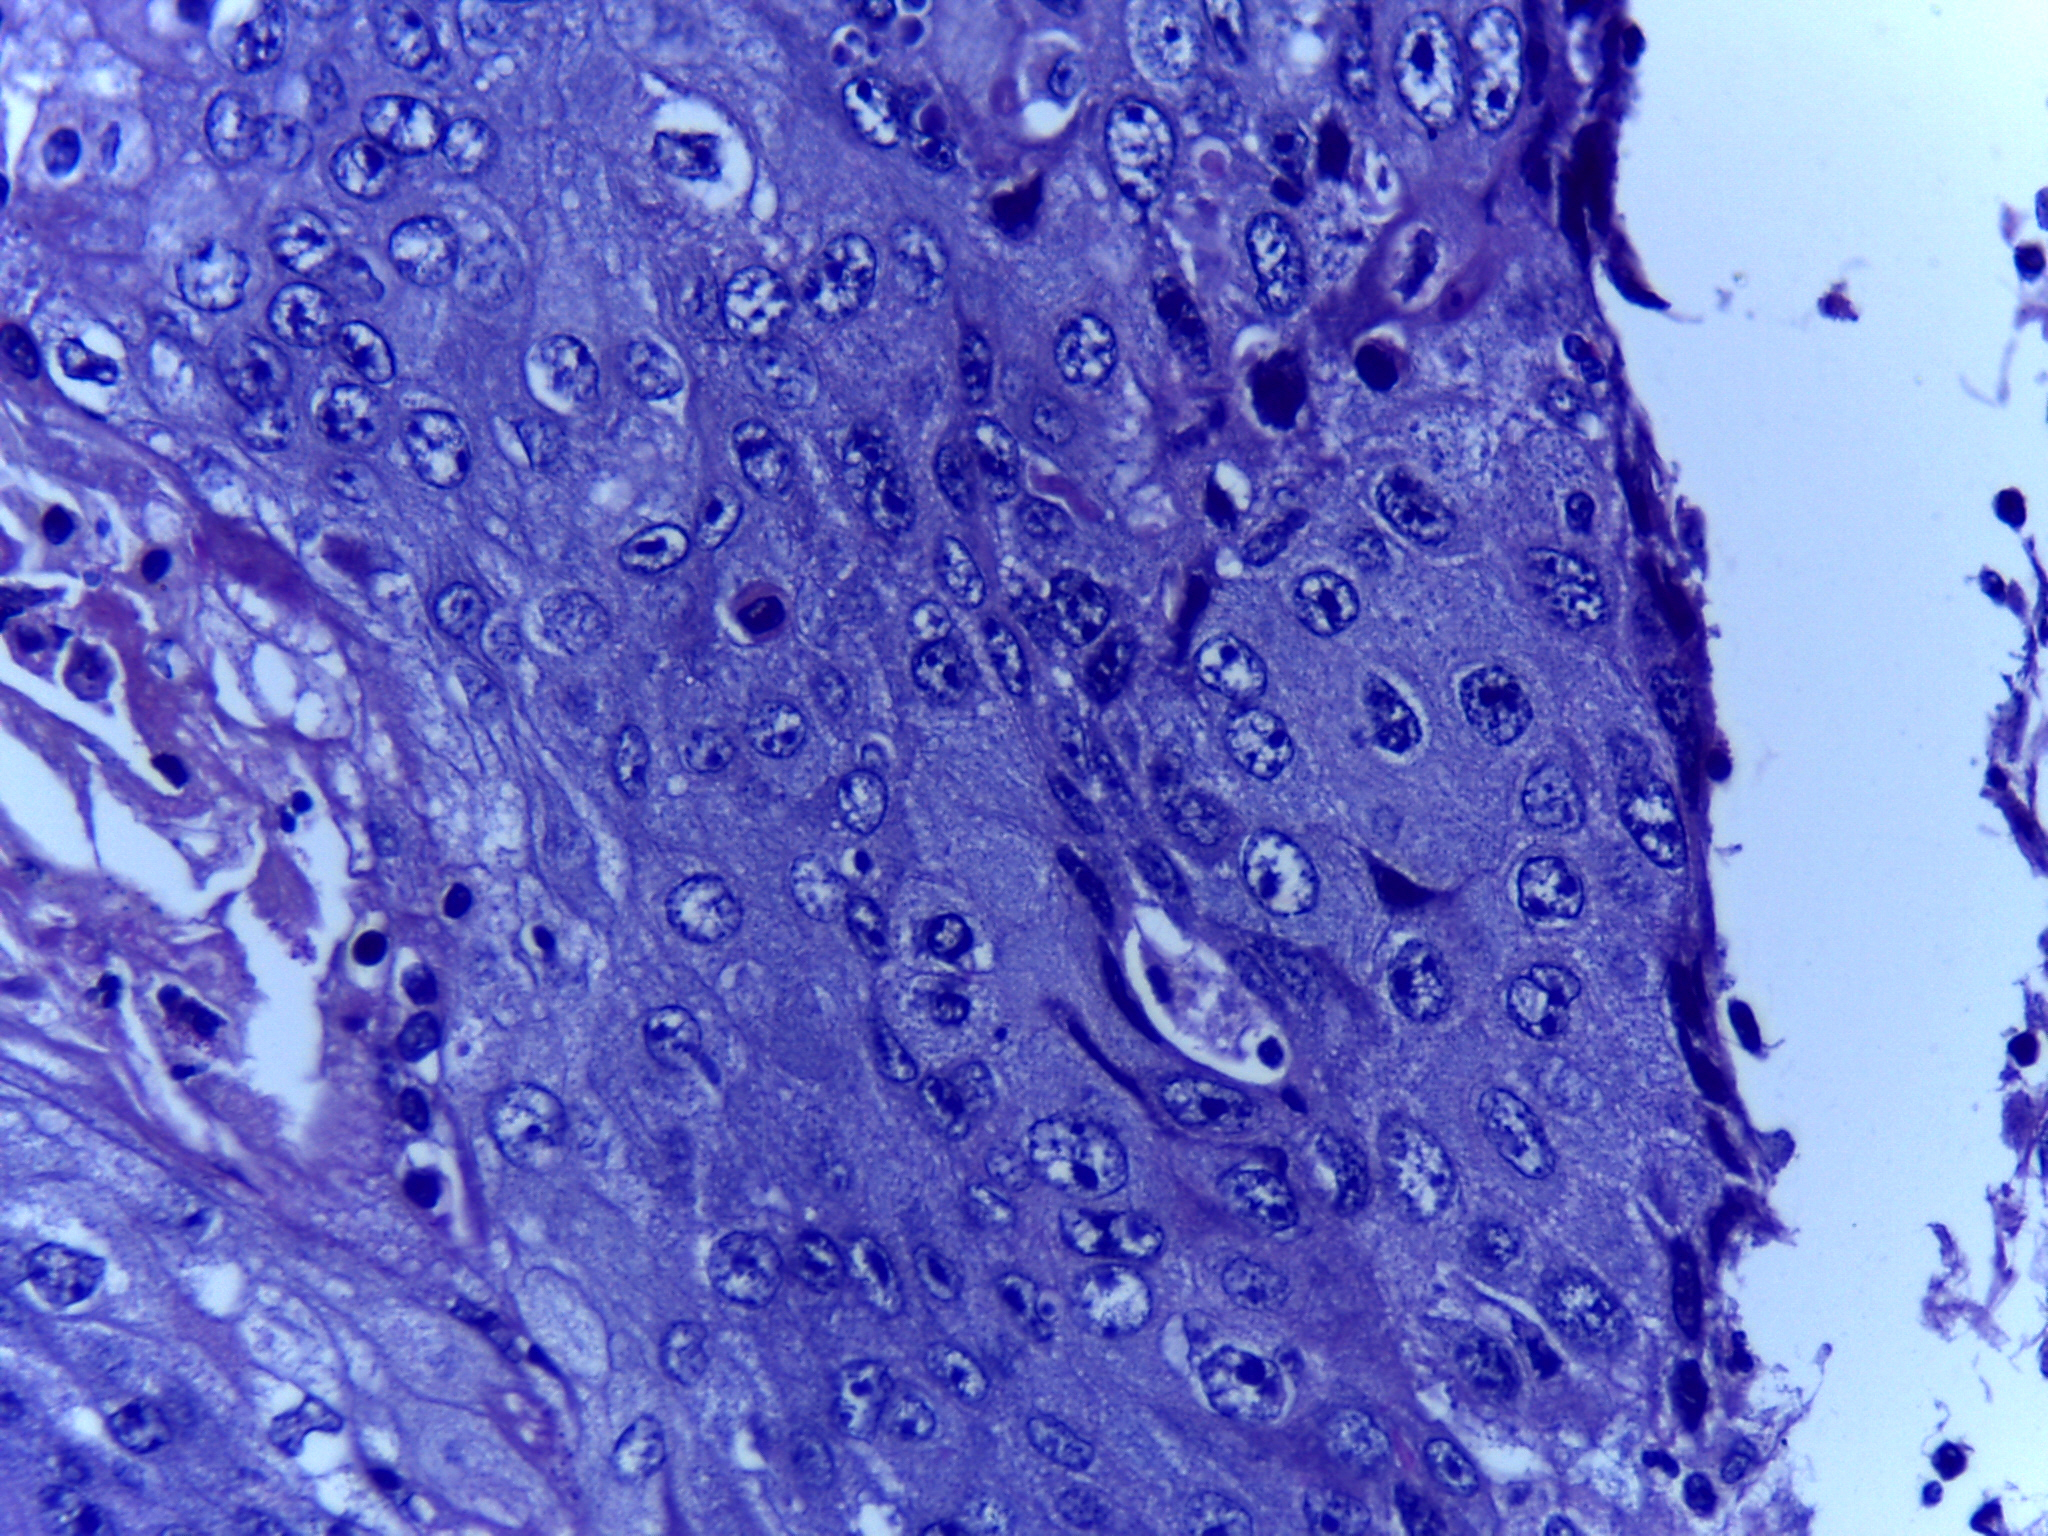
Diagnosis: OSCC